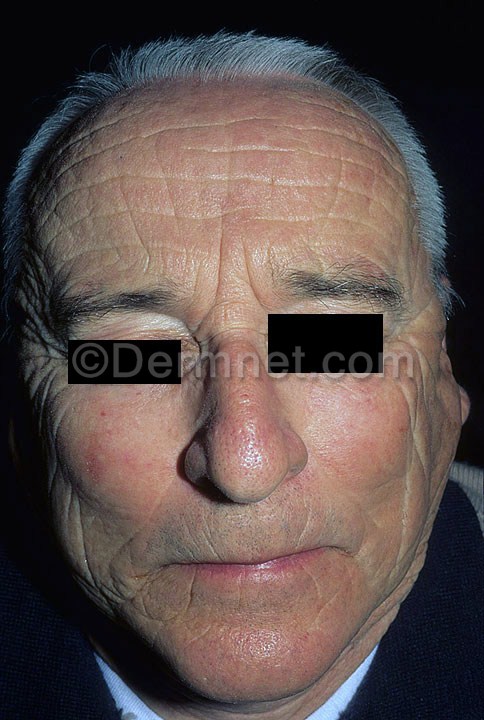
Disease: Light Diseases and Disorders of Pigmentation